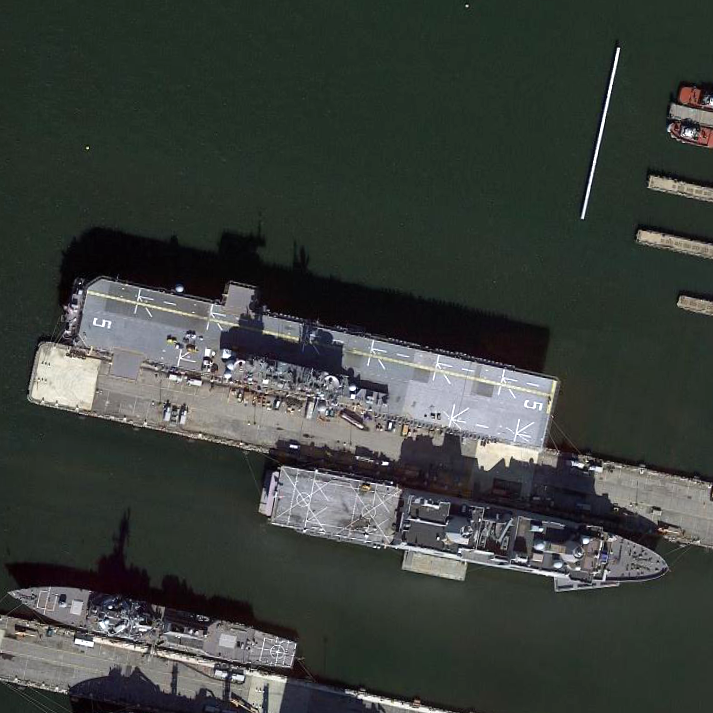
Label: assault